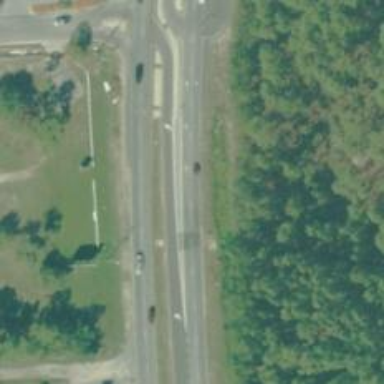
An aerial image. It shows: Trunk highway with expressway features.